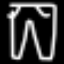
Label: pants